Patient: sex F, age 33
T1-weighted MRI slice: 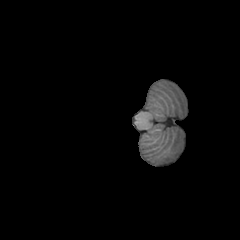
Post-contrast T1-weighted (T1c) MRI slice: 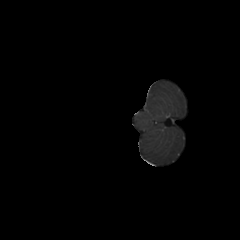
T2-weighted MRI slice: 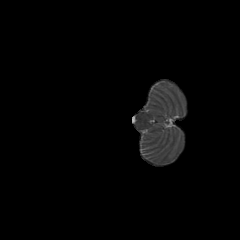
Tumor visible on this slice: no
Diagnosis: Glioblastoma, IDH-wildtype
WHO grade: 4